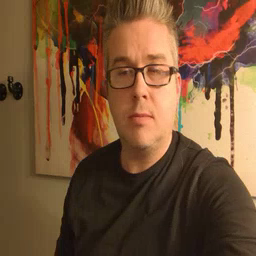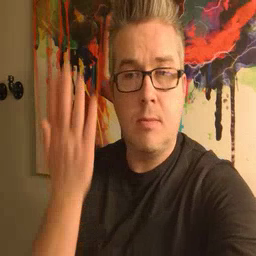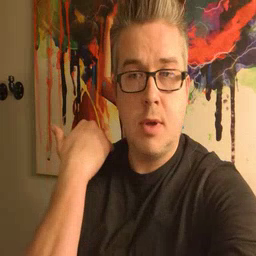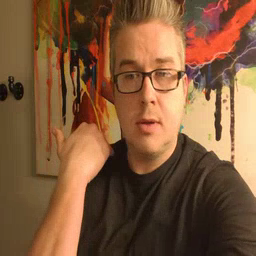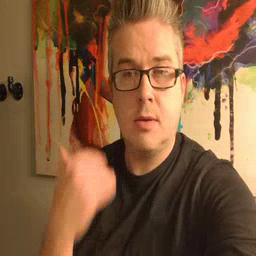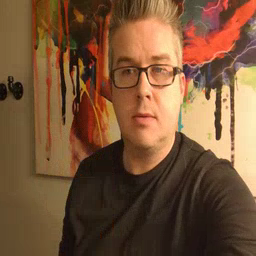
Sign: before